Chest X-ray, PA view. Patient: 28 years old, sex M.
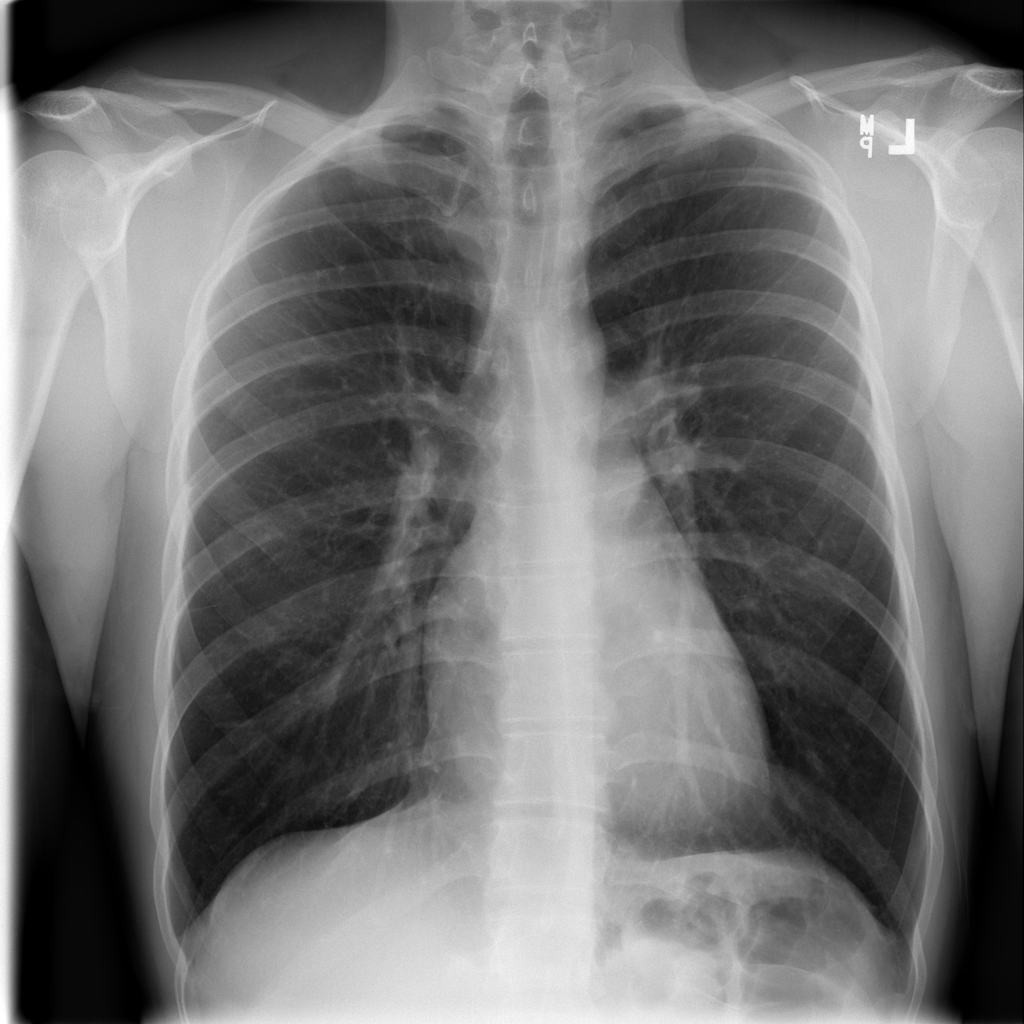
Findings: No Finding